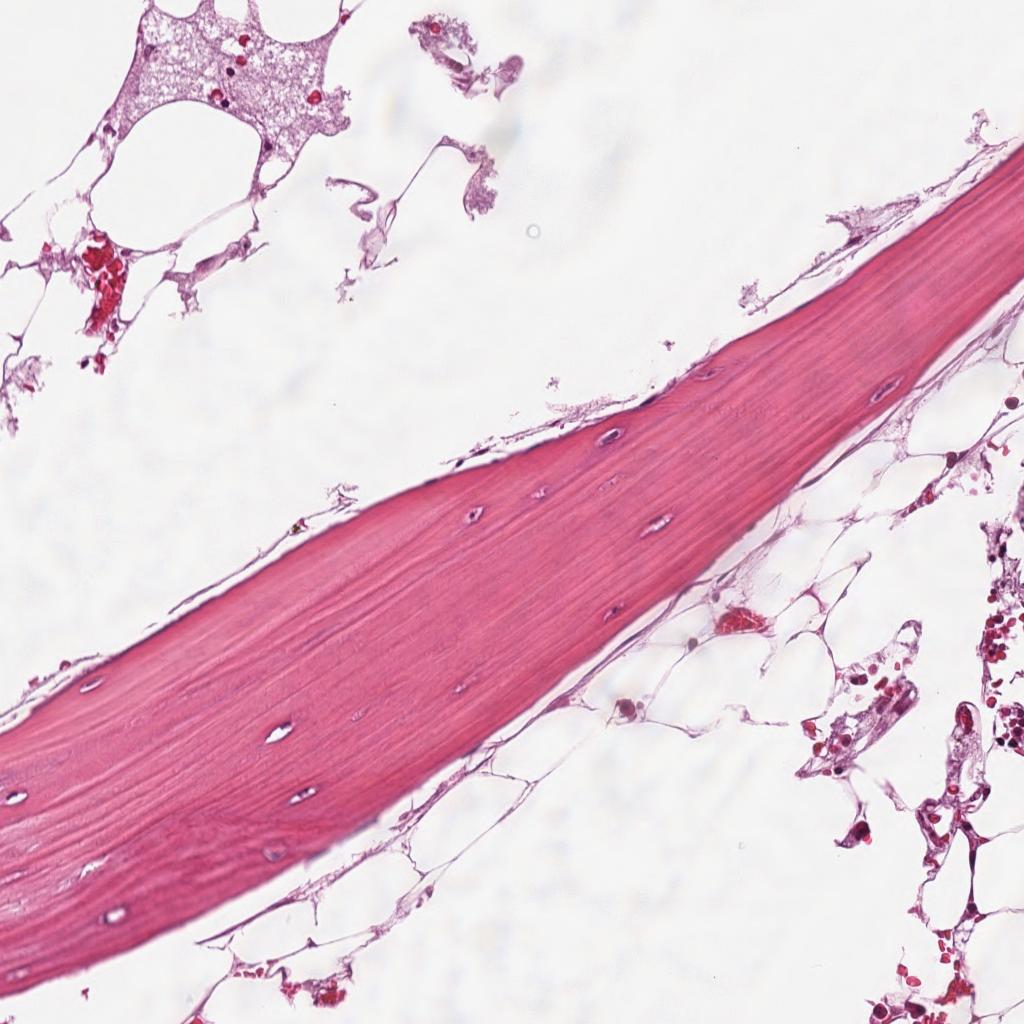
Label: Non-Tumor